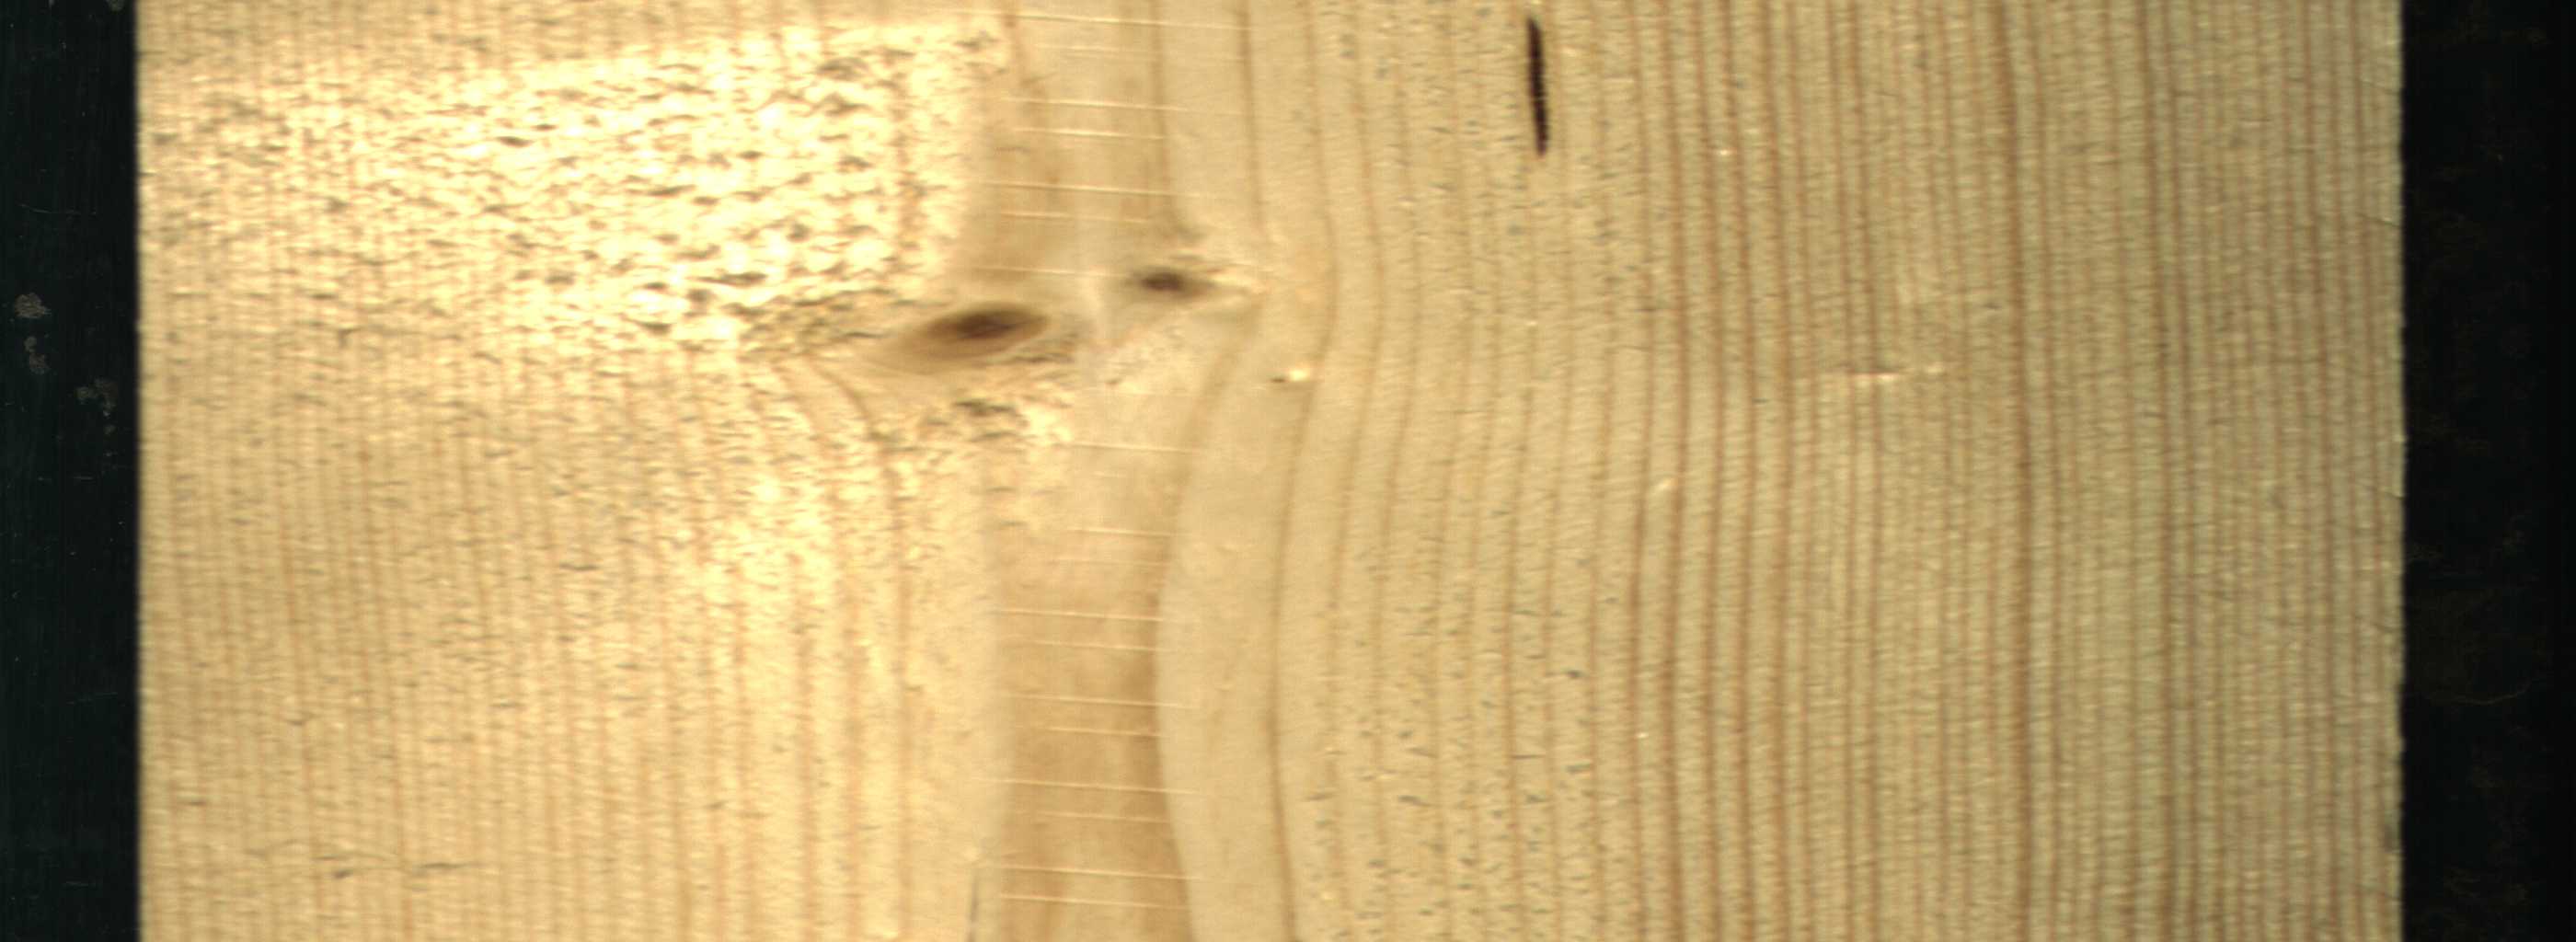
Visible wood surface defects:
resin
Live_Knot
Live_Knot